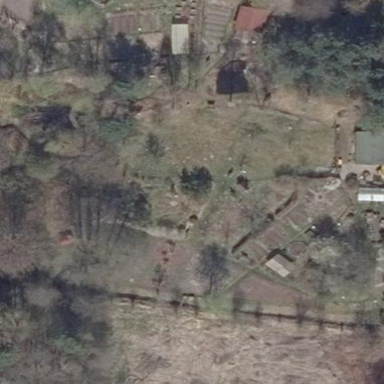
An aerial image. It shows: Garden that is leisure land.